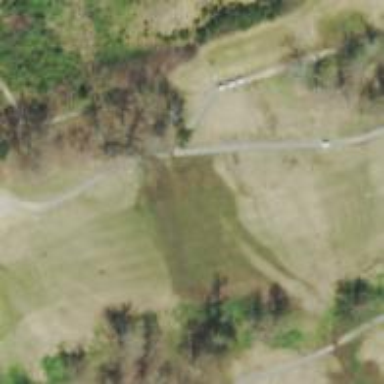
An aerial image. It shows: Golf hole.